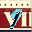
Label: 9